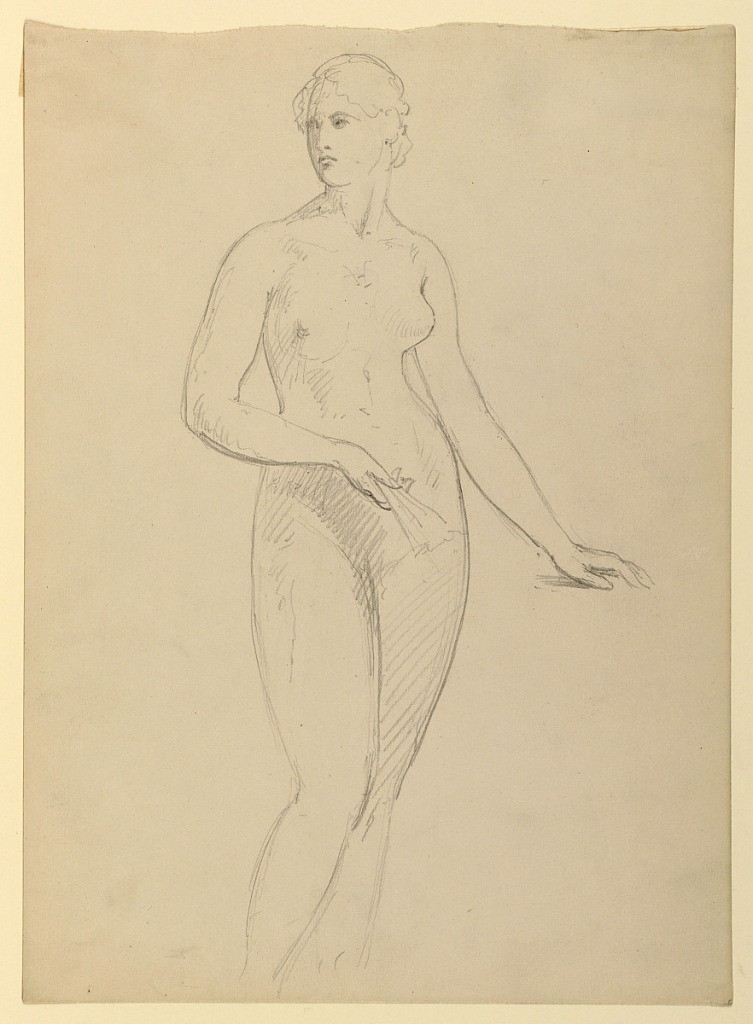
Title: Female Nude, Study for Portrait of Mrs. Henry Schieffelin
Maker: Daniel Huntington, American, 1816–1906
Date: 1881
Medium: Graphite on wove paper
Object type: Drawing
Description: Standing female nude facing frontally and slightly to the right, her head turned toward the left. Her left hand on table, and a paper or fan in her right hand.